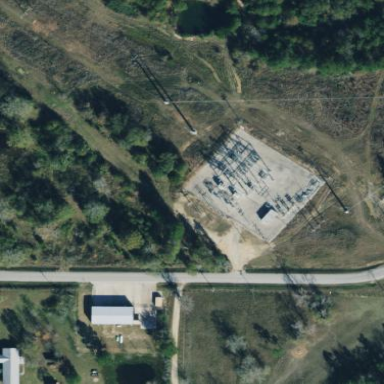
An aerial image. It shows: Outdoor power substation surrounded by fence. The substation is specifically for distribution purposes.